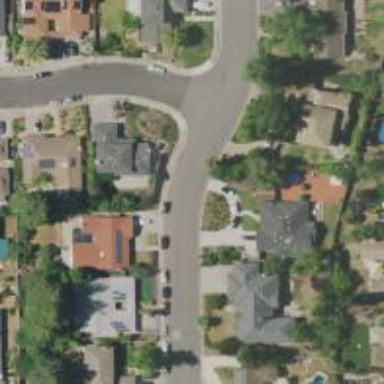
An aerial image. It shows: Residential road with sidewalk on the left side.